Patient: sex M, age 63
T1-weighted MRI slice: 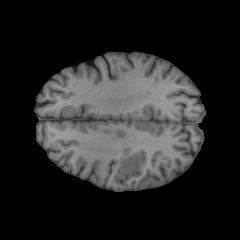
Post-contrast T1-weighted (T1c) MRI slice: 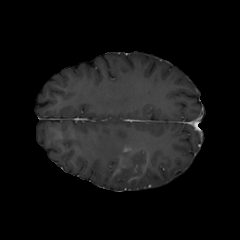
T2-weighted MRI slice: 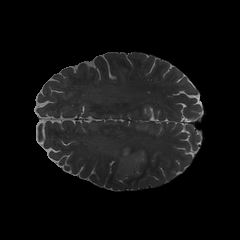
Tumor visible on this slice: yes
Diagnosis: Glioblastoma, IDH-wildtype
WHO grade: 4